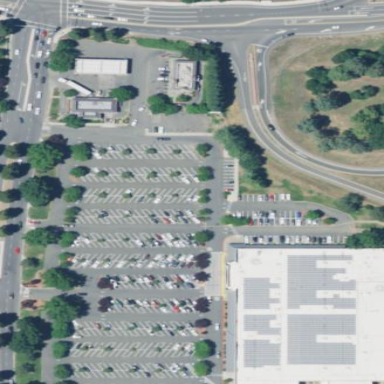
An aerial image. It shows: Retail area.